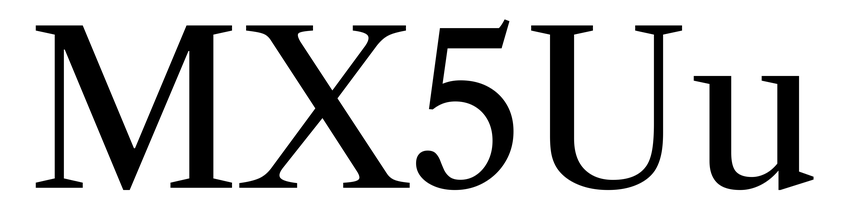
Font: LibreCaslonText_Regular